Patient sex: M
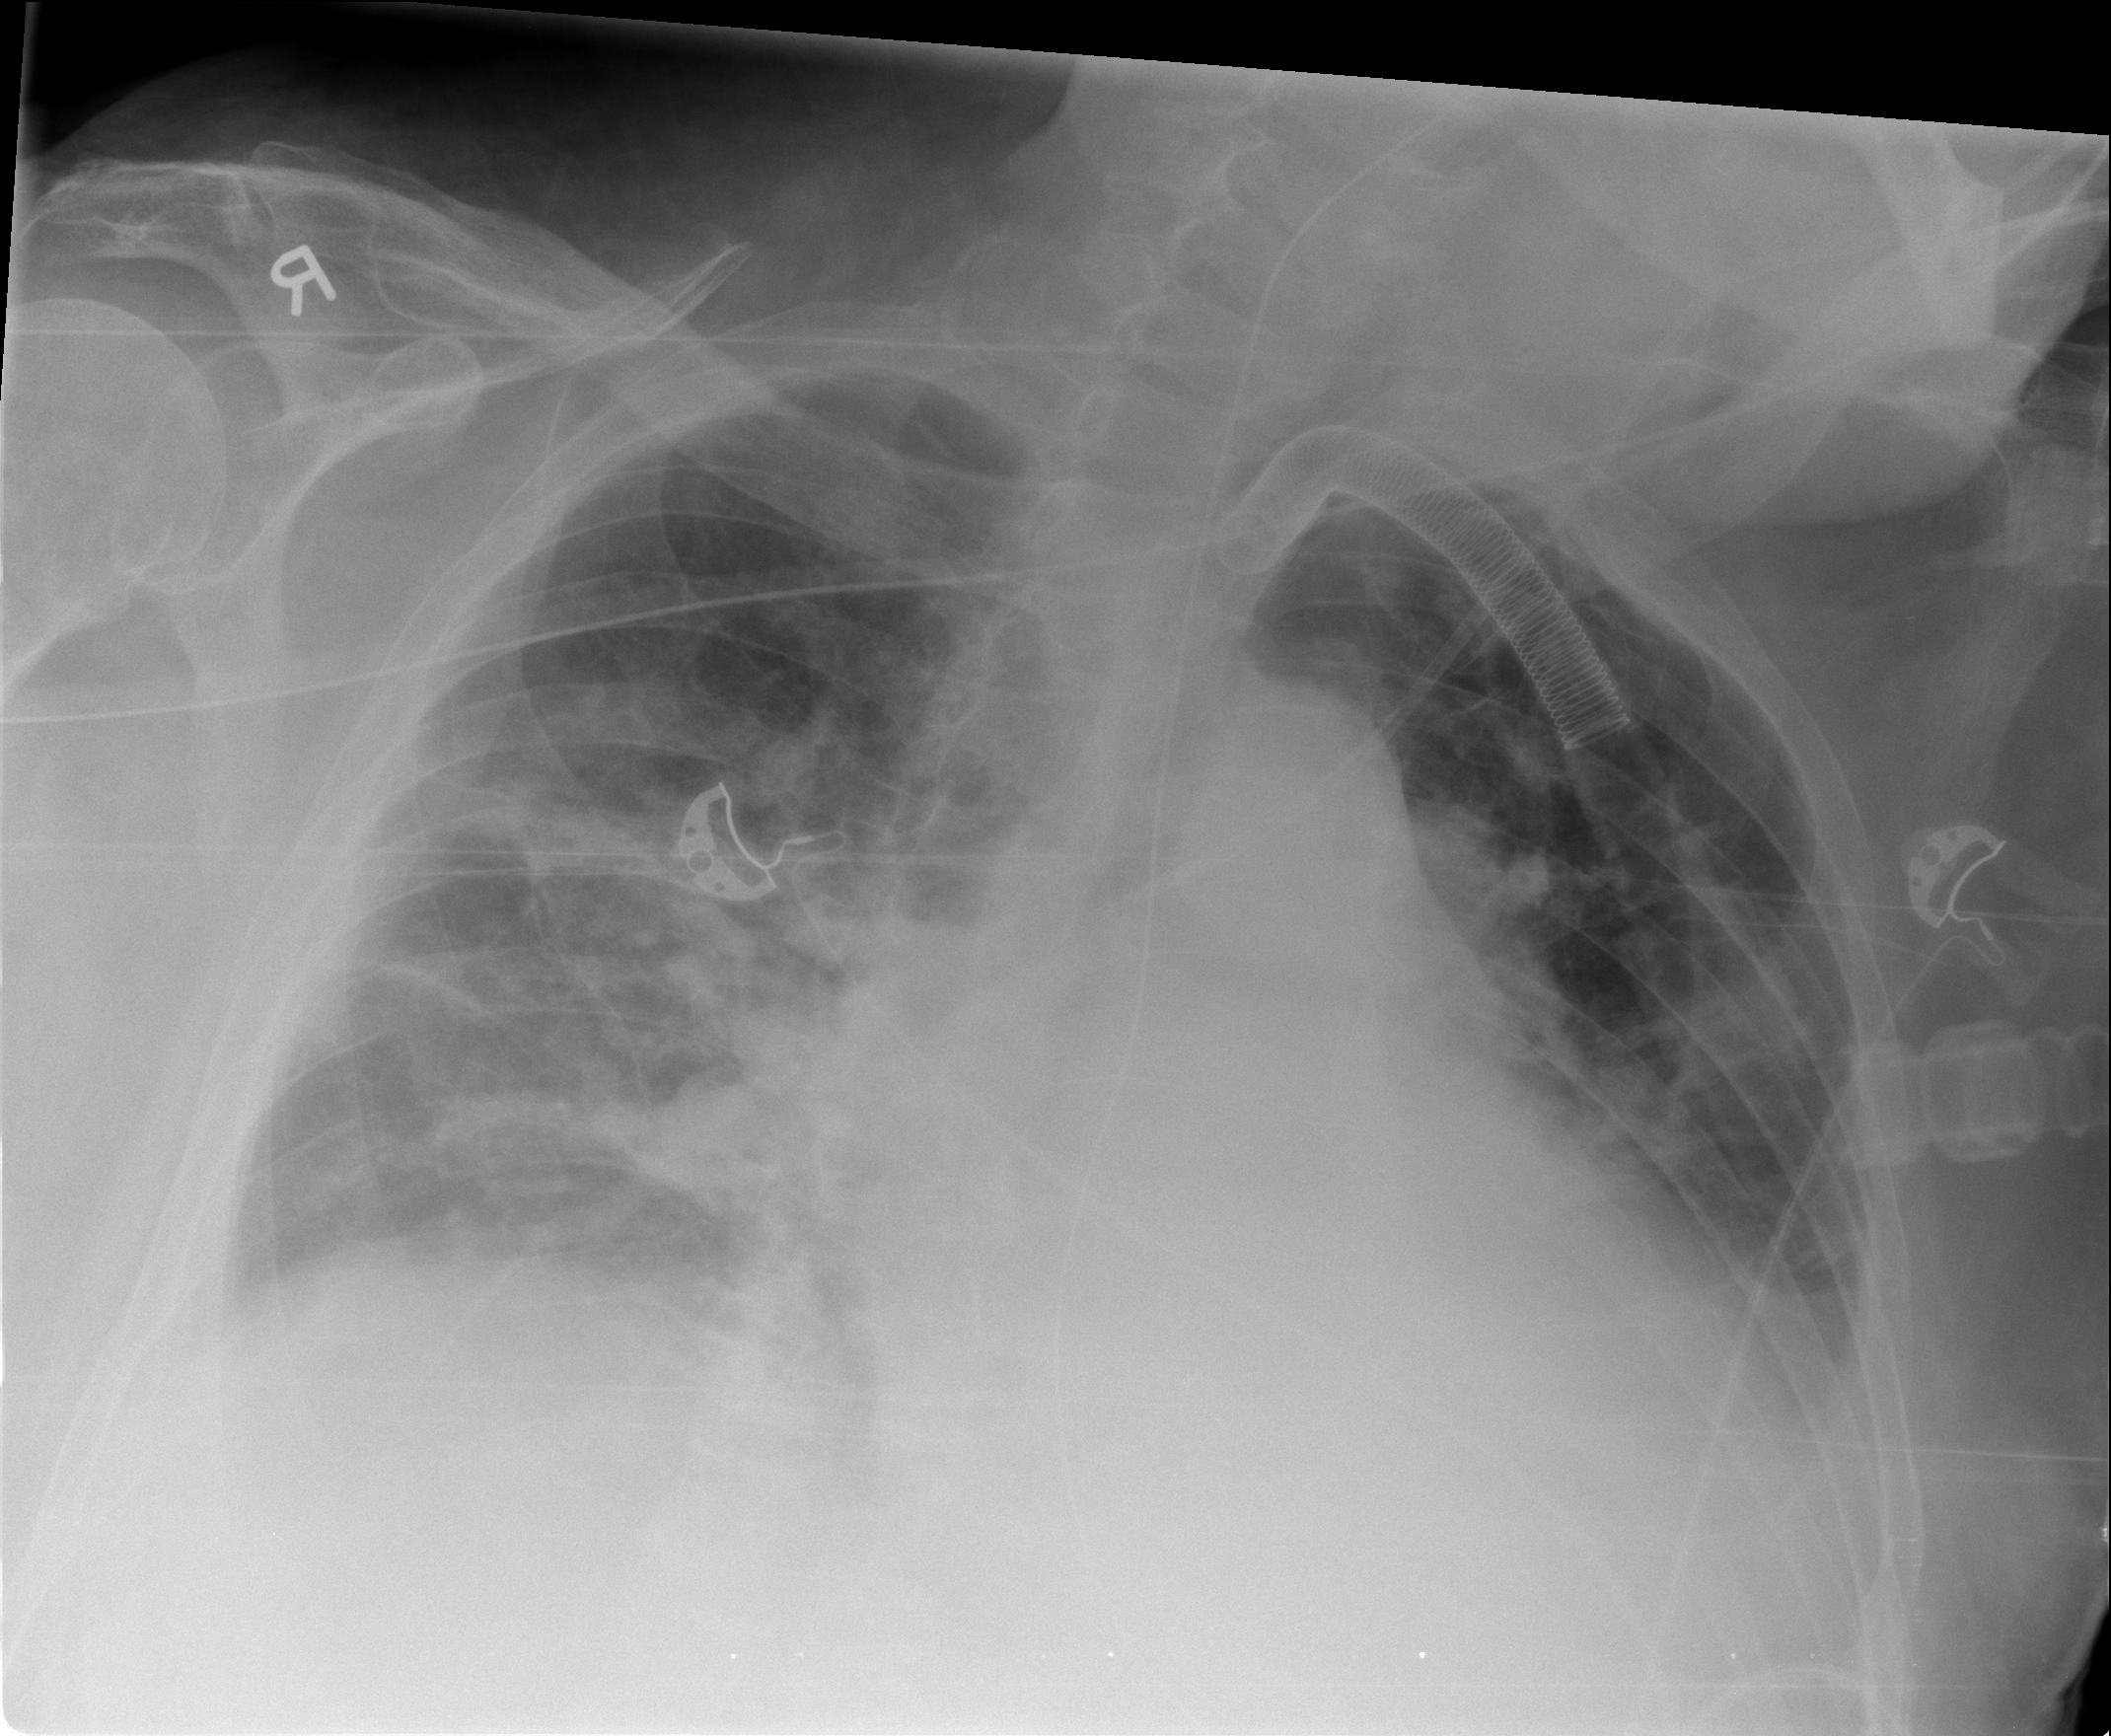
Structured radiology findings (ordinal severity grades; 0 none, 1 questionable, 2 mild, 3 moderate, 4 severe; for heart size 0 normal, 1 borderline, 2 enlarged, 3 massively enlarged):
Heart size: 2
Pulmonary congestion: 2
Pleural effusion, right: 2
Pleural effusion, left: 2
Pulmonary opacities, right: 2
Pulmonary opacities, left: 2
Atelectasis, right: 2
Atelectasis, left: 2